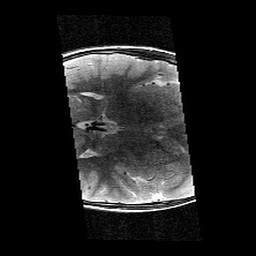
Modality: T2w
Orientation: axial
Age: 9
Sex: male
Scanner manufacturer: siemens
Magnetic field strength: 3 T
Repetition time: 9.23 s
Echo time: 0.067 s